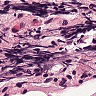
Metastatic tissue present: no